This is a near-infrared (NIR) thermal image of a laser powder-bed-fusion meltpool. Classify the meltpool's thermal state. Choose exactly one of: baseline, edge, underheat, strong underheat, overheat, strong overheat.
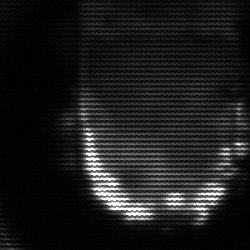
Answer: baseline